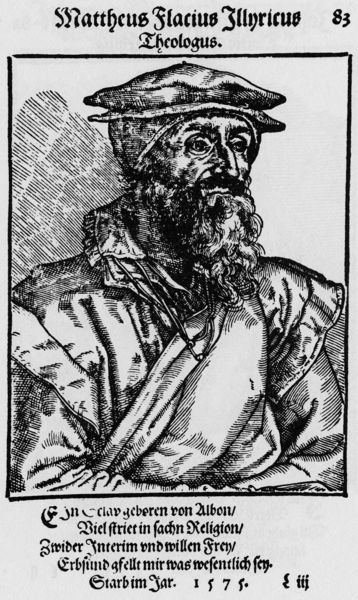
Titel: Bildnis des Matthias Flacius Illyricus
Künstler: Tobias Stimmer
Institution: (Seriendruck)
Schlagwörter: mann, schatten, umhang, weiß, hut, kleid, mund, nase, schwarz, zeichnung, blick, alt, bart, hemd, jacke, kappe, mütze, arm, arme, augen, falten, gesicht, kragen, rahmen, vollbart, ärmel, bild, bildnis, portrait, porträt, auge, gewand, halbfigur, mantel, brustbild, front, frontal, locken, renaissance, kopfbedeckung, holzschnitt, schrift, papier, kette, grafik, ausdruck, ernst, inschrift, buch, religion, druck, schnitt, schwarz-weiß, stich, portait, illustration, text, überschrift, buchdeckel, buchdruck, jahr, barett, halbprofil, bildnid, gesichtsausdruck, mittelalter, zeilen, flugblatt, dokument, rumpf, heinrich, geischt, reformation, holbein, matthäus, theologe, gedenkblatt, starb im jahr, kopfbdeckung, heinricus, flacius, illyricus, mattheus, interim, 16. jahrhundert, 1575, 83, erbfund, wweß